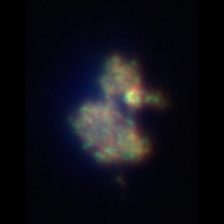
Taxon: Unknown_detritus
Group: Unknown